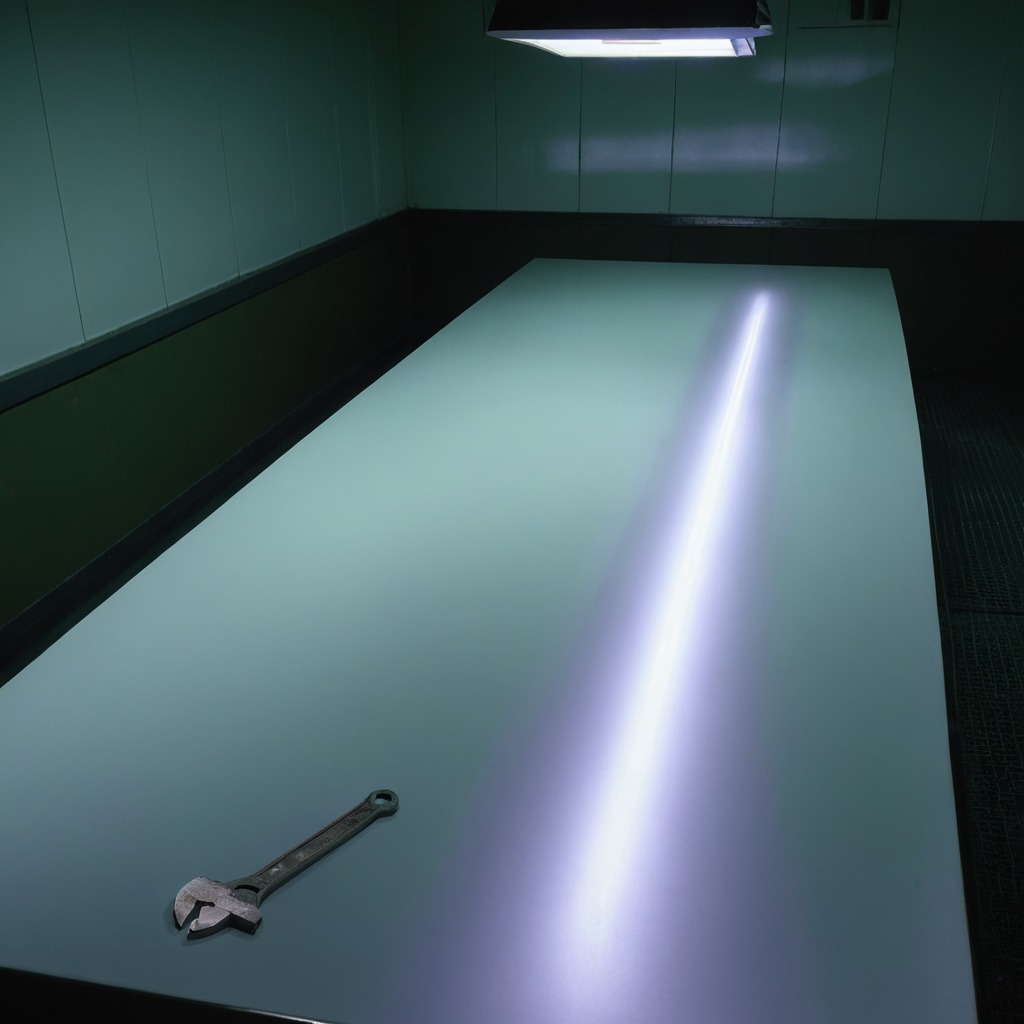
An wrench is lying on a clean empty table in a railway signal maintenance room lit by harsh overhead fluorescents.